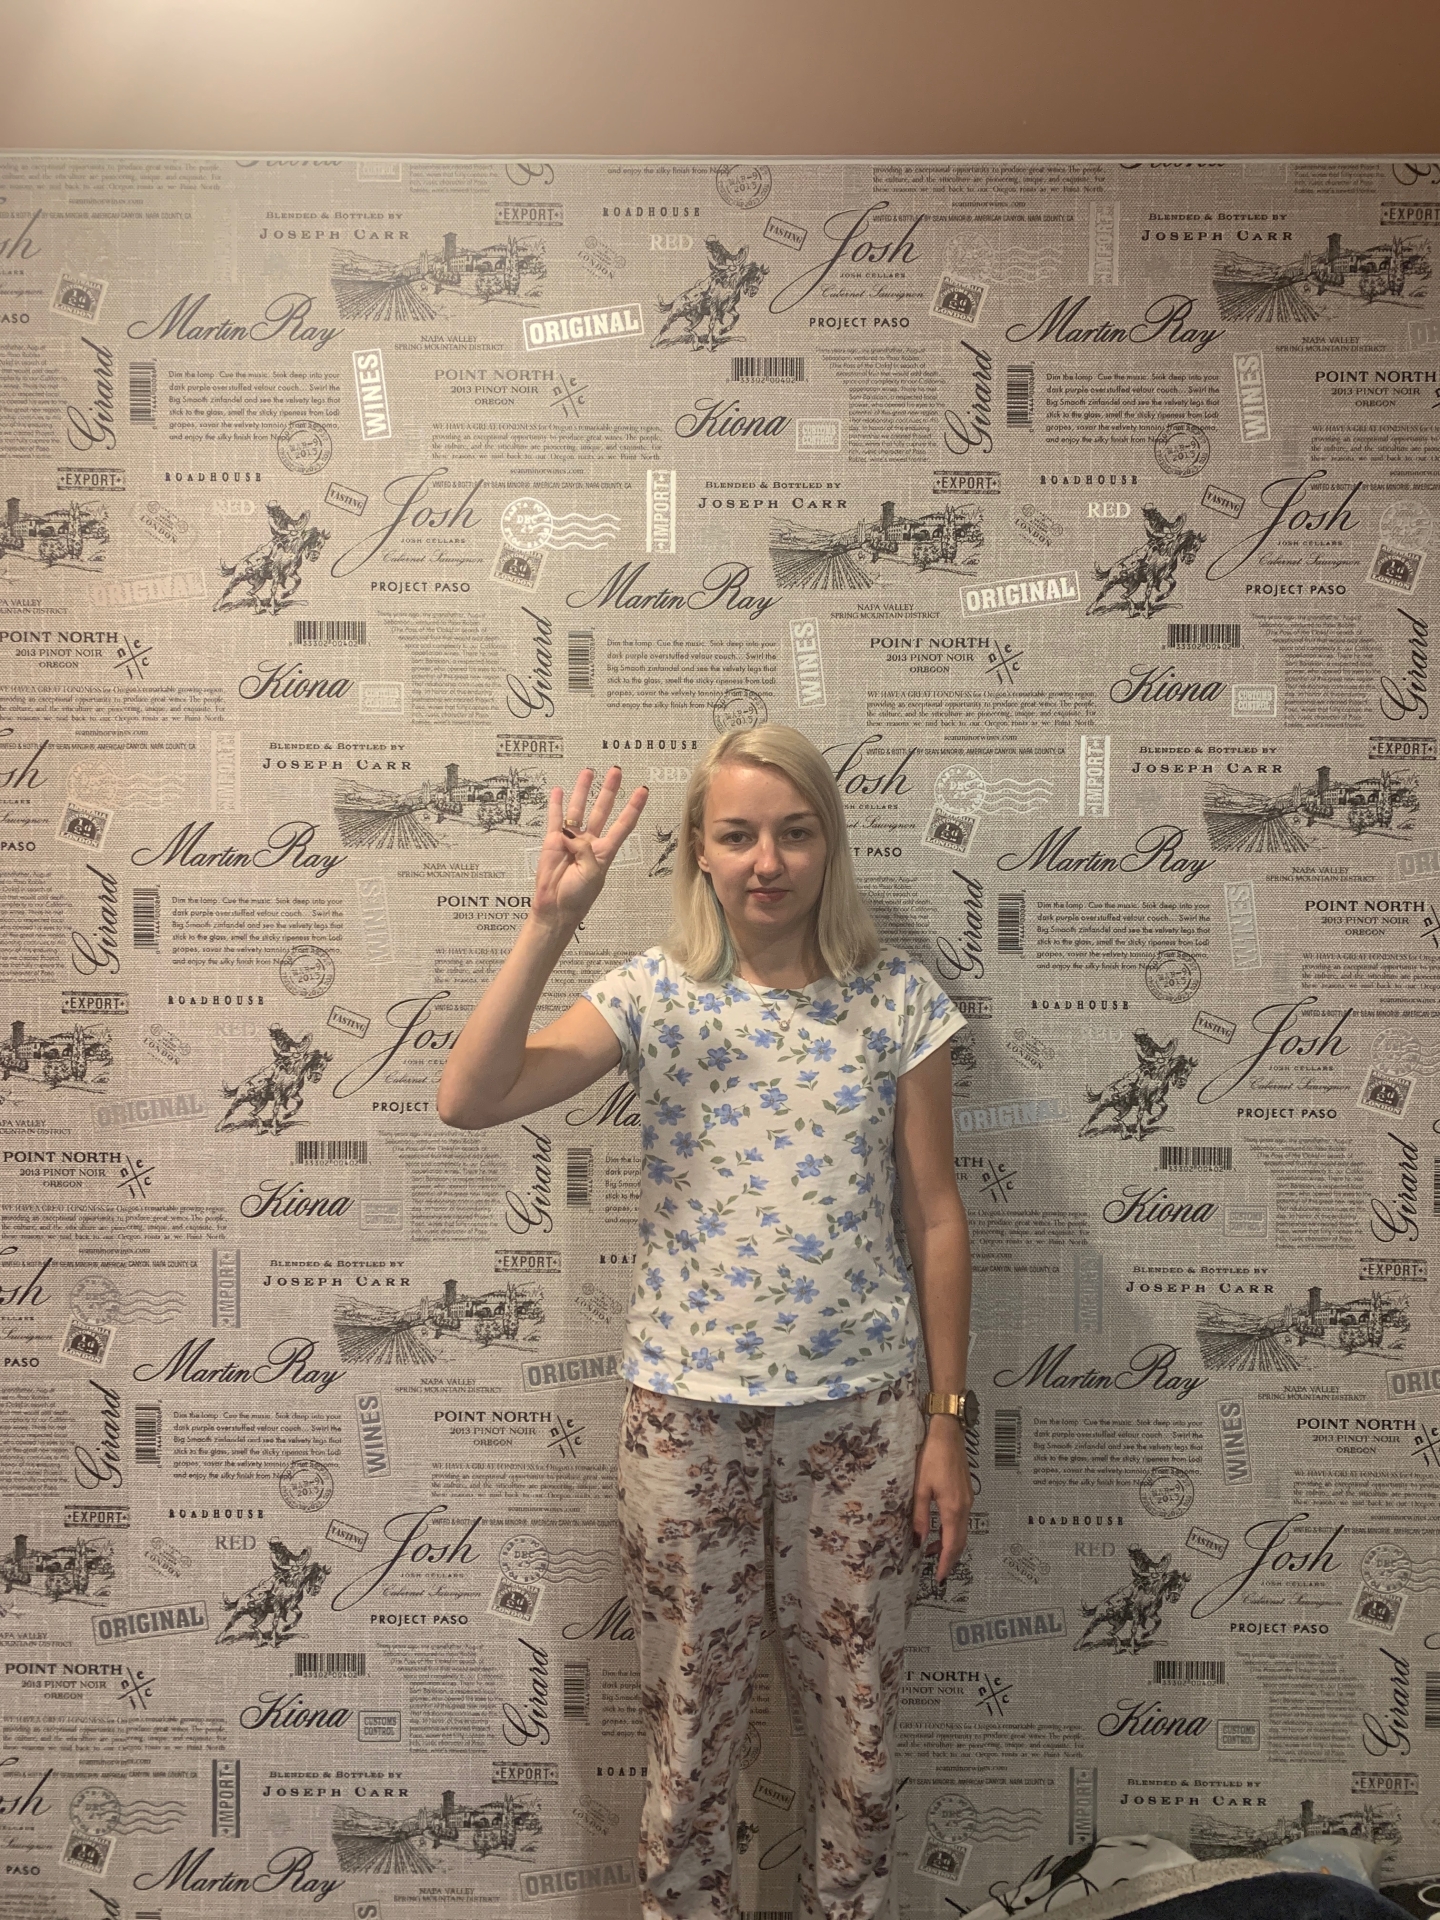
Label: clear